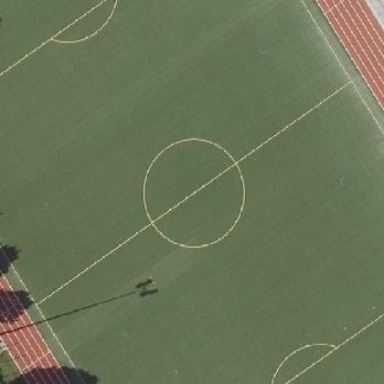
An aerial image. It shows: Artificial turf soccer pitch for leisure land.